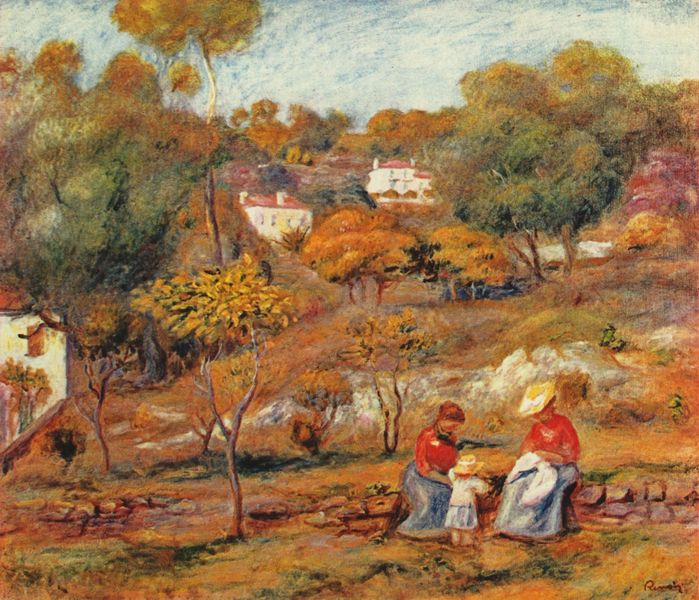
Titel: Landschaft bei Cagnes
Künstler: Pierre Auguste Renoir
Standort: Paris
Institution: Privatsammlung
Schlagwörter: baum, berg, blau, blätter, gemälde, himmel, laub, weiß, wolken, bäume, frauen, grün, impressionismus, landschaft, menschen, mädchen, ocker, sitzen, braun, fenster, frau, hut, hüte, kleid, kleider, kreide, licht, orange, renoir, gras, haus, rot, tuch, wiese, expressionismus, rock, steine, signatur, häuser, hügel, natur, strauch, sonne, sträucher, land, sitzend, kind, wald, garten, ornage, sommer, italien, süden, röcke, abhang, berge, hang, dorf, dächer, mauer, herbst, hof, steinmauer, bank, olive, handarbeit, nähen, strohhut, wände, sonnenhüte, söcke, räcke, itlien, ipressionismus, steilmauer, frauen landschaft